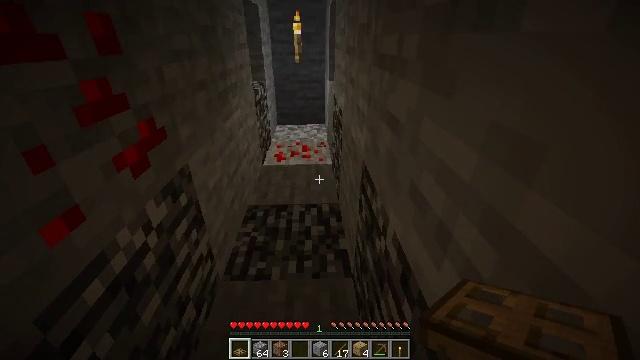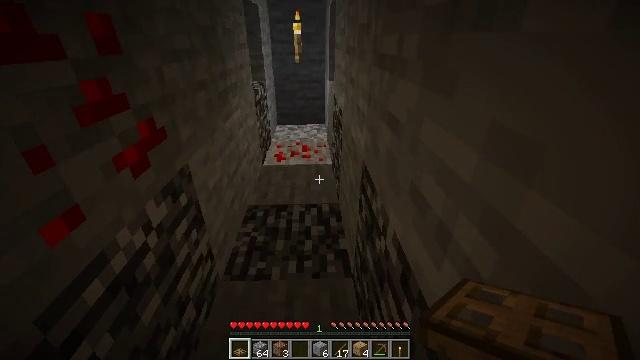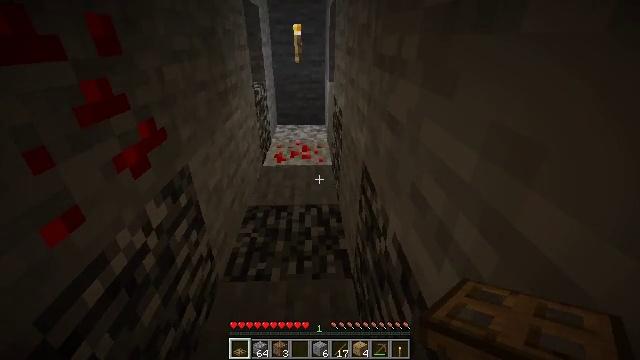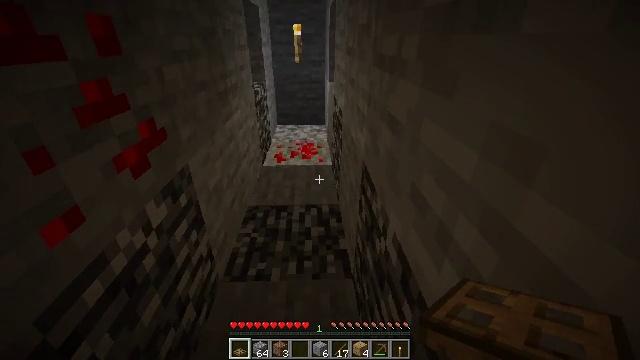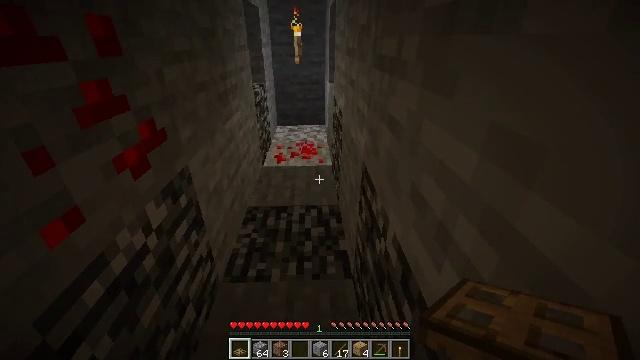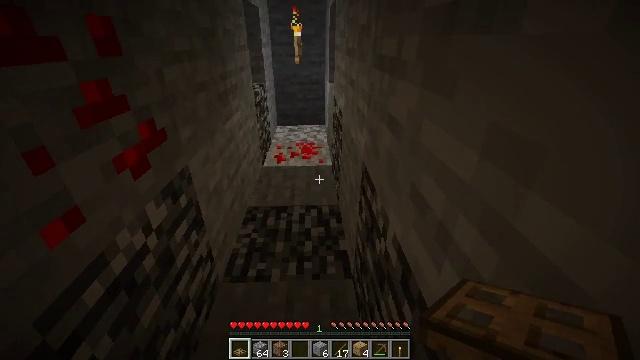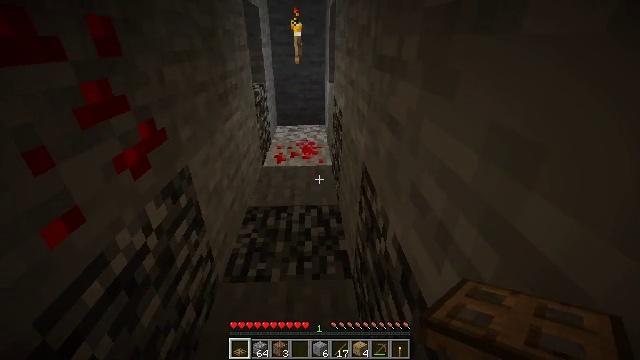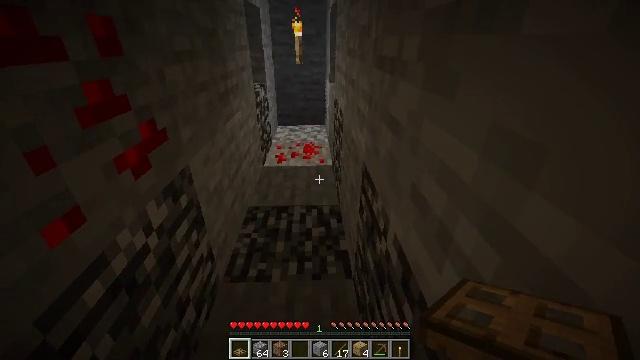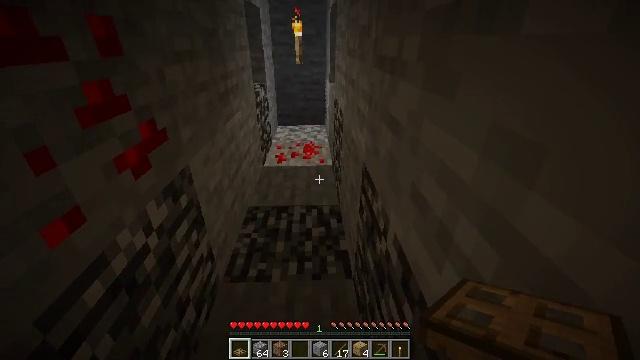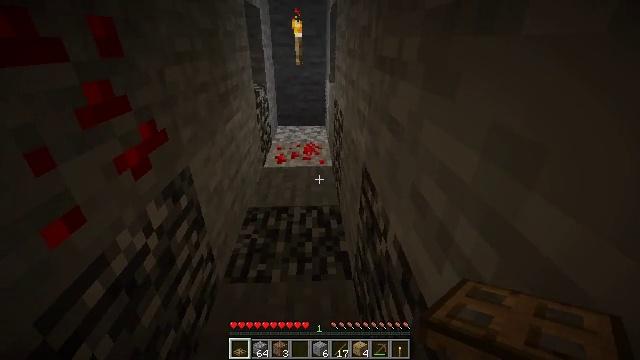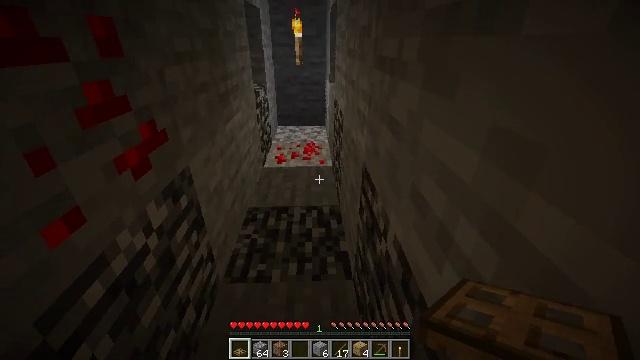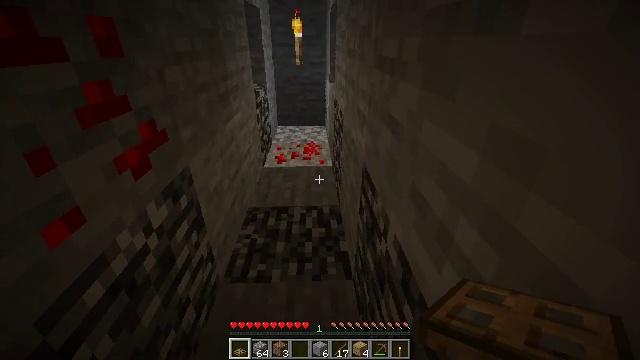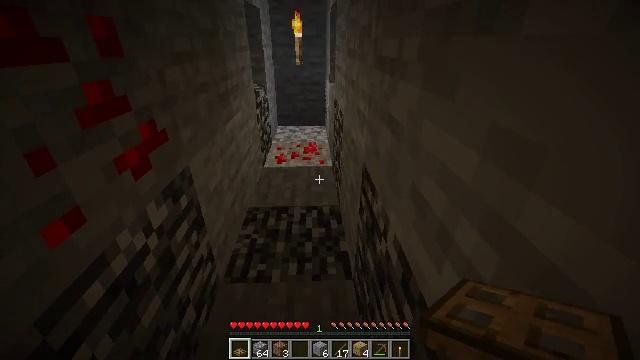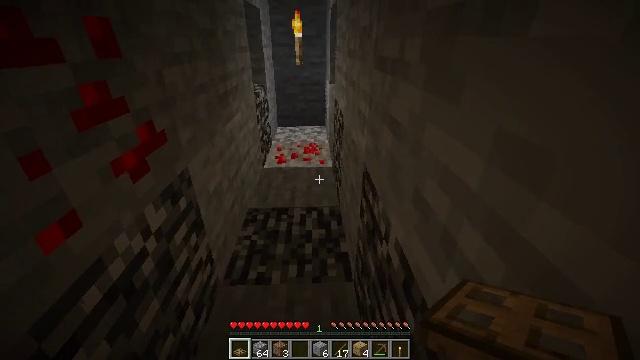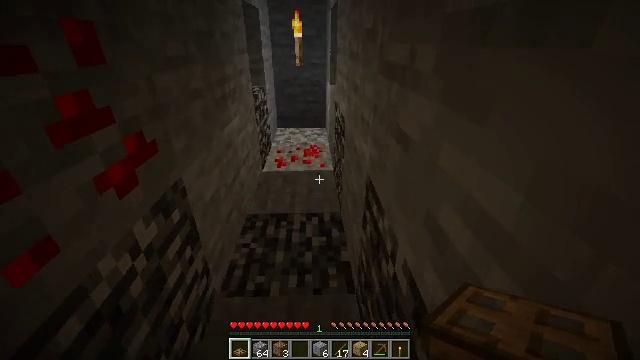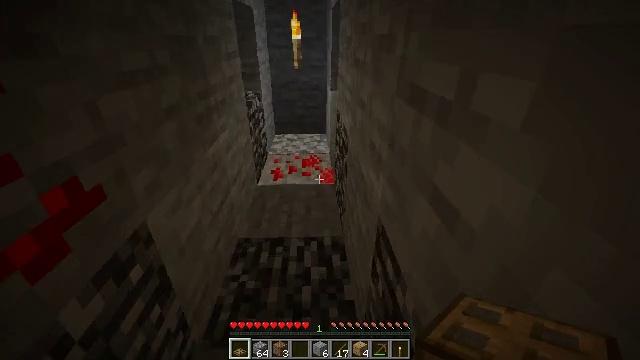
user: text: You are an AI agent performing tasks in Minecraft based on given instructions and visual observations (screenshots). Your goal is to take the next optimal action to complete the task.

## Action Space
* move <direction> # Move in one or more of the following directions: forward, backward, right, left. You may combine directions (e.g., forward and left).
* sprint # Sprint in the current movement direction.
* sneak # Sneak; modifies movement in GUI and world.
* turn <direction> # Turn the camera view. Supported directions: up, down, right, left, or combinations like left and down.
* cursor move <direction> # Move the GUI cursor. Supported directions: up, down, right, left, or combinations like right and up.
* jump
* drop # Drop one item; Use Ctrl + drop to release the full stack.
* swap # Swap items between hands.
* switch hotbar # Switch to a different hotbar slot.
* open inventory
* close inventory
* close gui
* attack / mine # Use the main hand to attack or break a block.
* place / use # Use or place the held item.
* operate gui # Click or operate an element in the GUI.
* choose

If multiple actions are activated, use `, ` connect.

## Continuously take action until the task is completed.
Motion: motion action
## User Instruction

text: Craft an iron ingot by smelting iron ore.
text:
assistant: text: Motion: no_op
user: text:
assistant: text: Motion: no_op
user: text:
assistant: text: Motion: no_op
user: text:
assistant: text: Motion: no_op
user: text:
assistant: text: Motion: no_op
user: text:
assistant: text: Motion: no_op
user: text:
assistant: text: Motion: no_op
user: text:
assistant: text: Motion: no_op
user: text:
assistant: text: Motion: no_op
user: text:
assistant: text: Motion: no_op
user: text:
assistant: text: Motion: no_op
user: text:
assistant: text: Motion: no_op
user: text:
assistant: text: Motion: move forward
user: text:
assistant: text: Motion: move forward
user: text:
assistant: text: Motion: move forward
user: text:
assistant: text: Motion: move forward
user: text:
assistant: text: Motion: move forward
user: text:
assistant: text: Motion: move forward
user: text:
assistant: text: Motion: move forward
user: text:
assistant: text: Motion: move forward
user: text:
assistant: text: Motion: move forward
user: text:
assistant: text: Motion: move forward
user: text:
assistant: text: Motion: move forward
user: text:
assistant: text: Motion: move forward
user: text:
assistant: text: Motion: move forward
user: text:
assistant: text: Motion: move forward
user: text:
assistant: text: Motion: move forward
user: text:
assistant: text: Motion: no_op
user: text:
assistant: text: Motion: no_op
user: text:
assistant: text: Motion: no_op